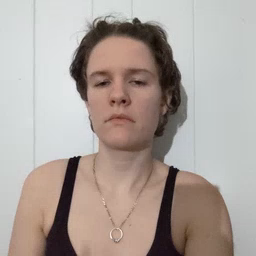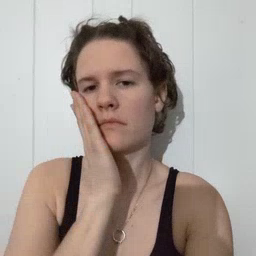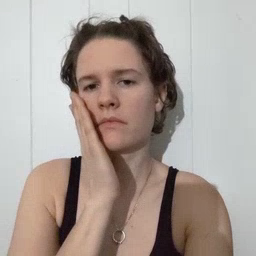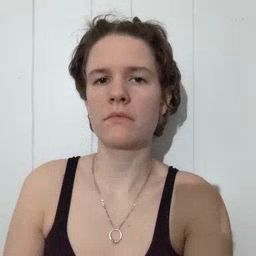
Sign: bed